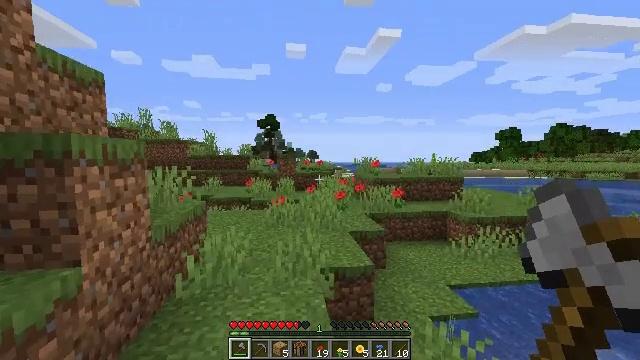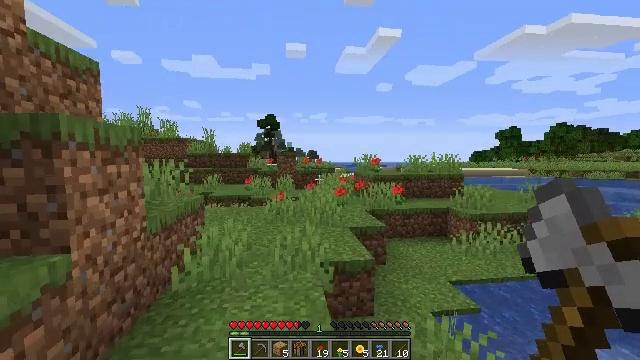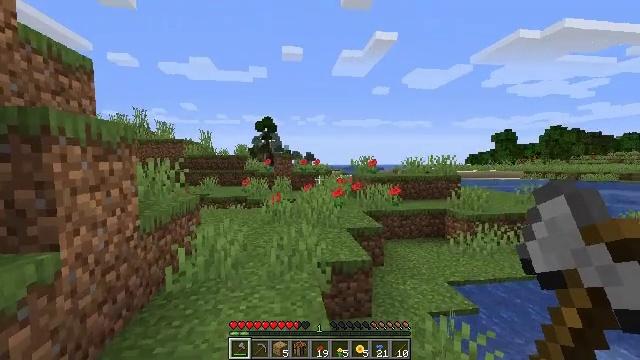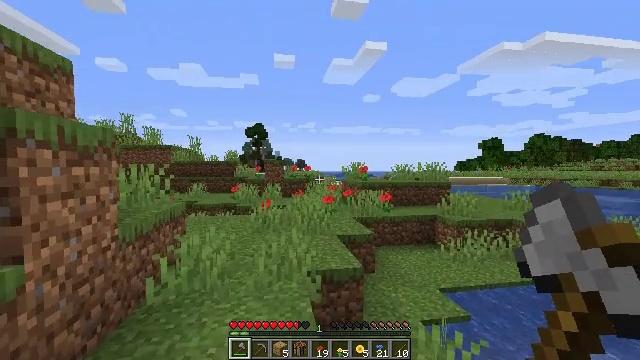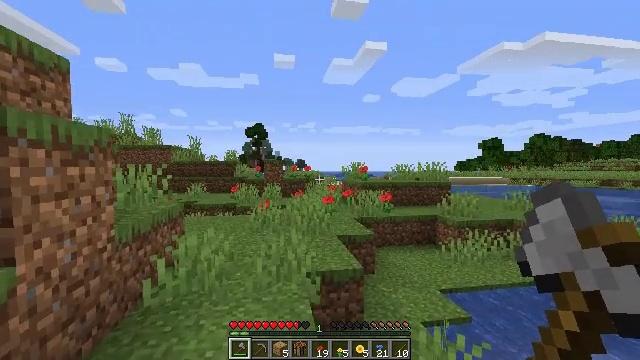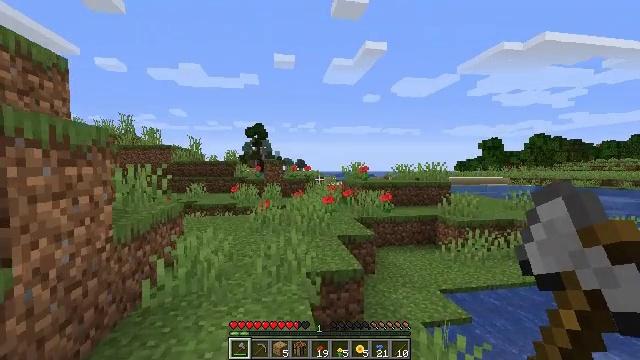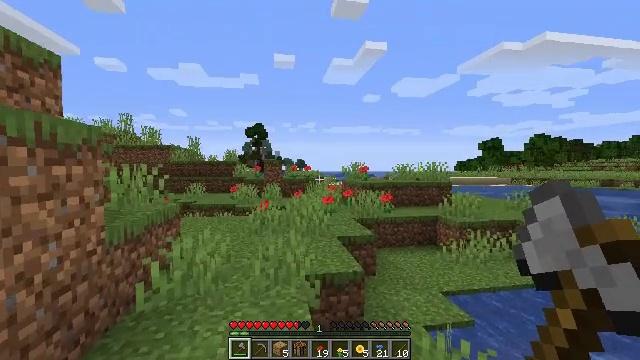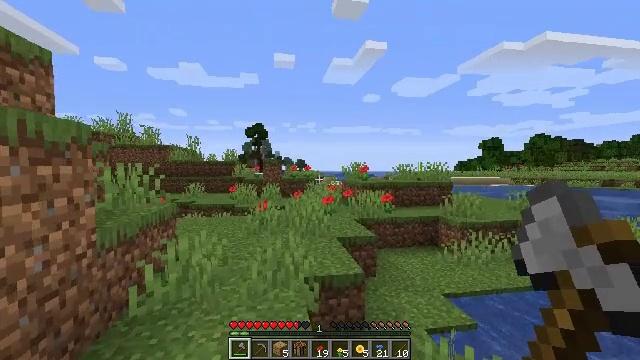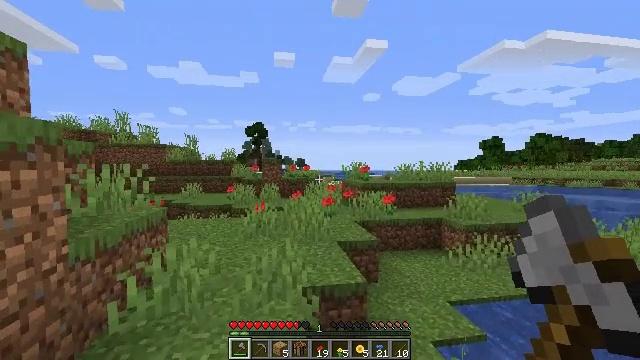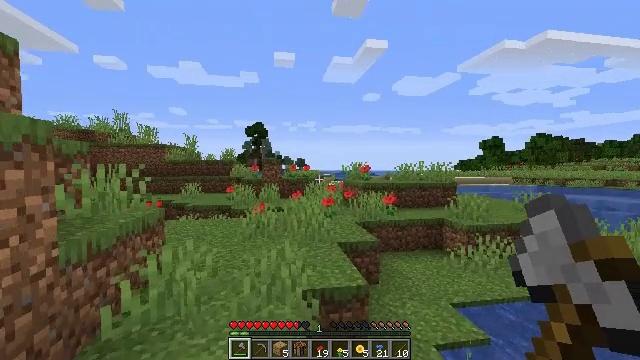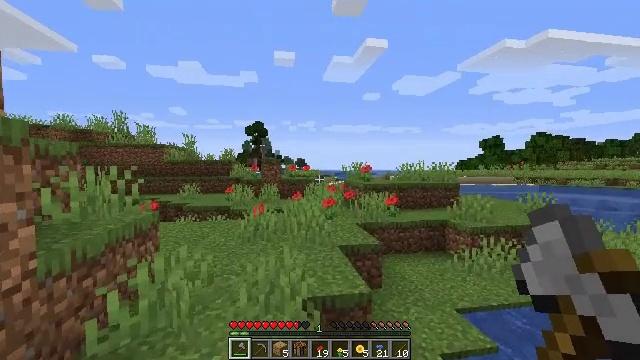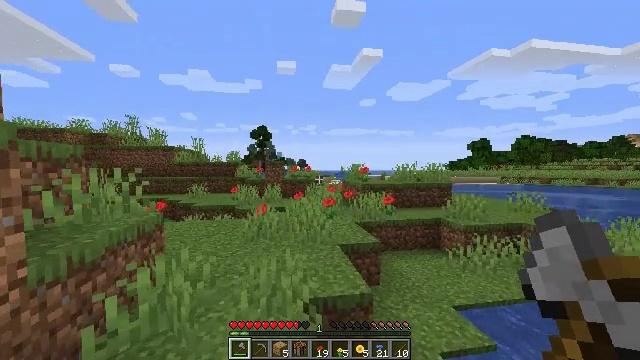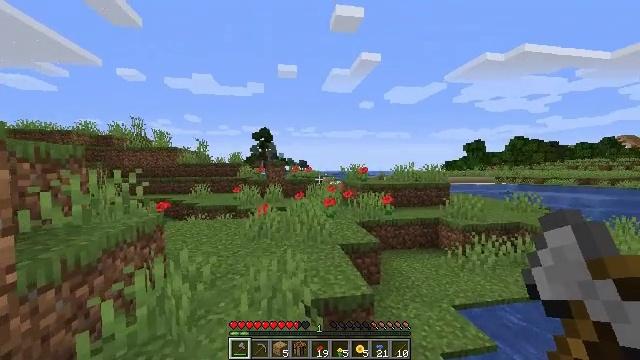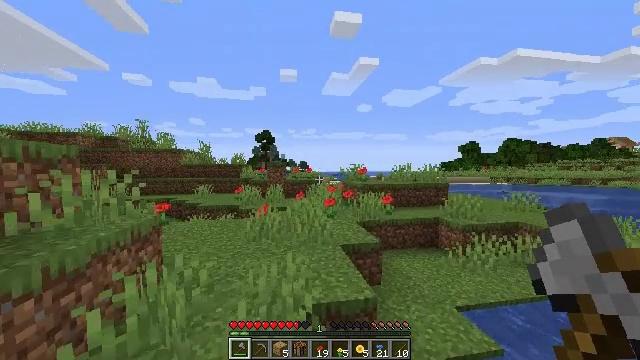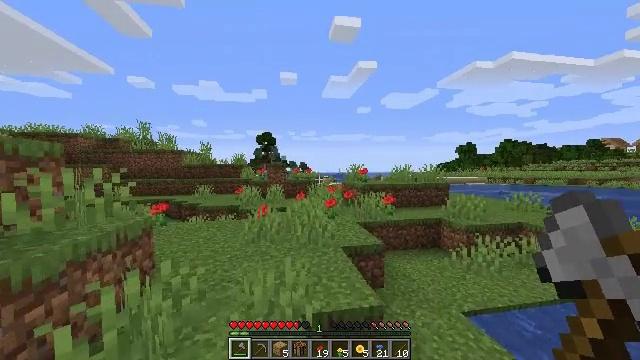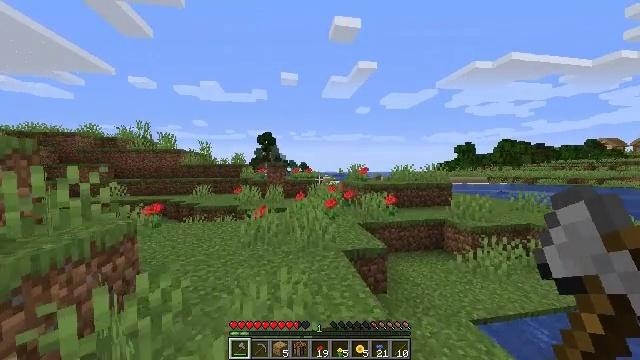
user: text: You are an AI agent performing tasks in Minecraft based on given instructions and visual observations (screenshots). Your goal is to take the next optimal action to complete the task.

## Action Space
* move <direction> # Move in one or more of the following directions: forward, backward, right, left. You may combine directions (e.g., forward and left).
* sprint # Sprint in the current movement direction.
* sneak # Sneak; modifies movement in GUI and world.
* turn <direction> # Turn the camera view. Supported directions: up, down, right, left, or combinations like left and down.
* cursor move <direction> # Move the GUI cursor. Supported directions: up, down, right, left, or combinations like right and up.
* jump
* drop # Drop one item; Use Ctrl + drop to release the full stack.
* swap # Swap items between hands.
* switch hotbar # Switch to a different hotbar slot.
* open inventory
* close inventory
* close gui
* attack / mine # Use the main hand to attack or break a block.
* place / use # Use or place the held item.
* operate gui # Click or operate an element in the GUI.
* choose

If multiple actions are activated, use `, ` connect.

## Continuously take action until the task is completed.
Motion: motion action
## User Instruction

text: Break the sugar cane.
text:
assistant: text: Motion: no_op
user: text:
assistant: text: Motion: no_op
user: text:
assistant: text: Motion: turn right and up
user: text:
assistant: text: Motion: no_op
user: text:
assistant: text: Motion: no_op
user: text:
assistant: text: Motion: move forward
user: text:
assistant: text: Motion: move forward
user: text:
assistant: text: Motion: move forward
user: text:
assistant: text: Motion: no_op
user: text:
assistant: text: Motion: move forward
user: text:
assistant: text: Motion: move forward
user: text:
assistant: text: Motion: move forward
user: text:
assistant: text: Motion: move forward
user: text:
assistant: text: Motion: move forward
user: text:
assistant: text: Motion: move forward
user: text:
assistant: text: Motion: move forward
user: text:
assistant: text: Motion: move forward
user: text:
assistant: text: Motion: move forward
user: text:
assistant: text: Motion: move forward
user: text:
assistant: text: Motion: move forward
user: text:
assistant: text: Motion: move forward
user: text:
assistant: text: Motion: move forward
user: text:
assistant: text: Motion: move forward
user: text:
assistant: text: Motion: move forward
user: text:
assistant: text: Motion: move forward
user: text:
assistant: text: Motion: move forward, turn right
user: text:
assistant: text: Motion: move forward, turn right
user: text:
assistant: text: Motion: move forward, turn right
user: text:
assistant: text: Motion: move forward, turn right
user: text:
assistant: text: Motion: move forward, turn right